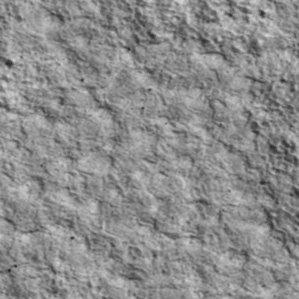
Label: non_frost